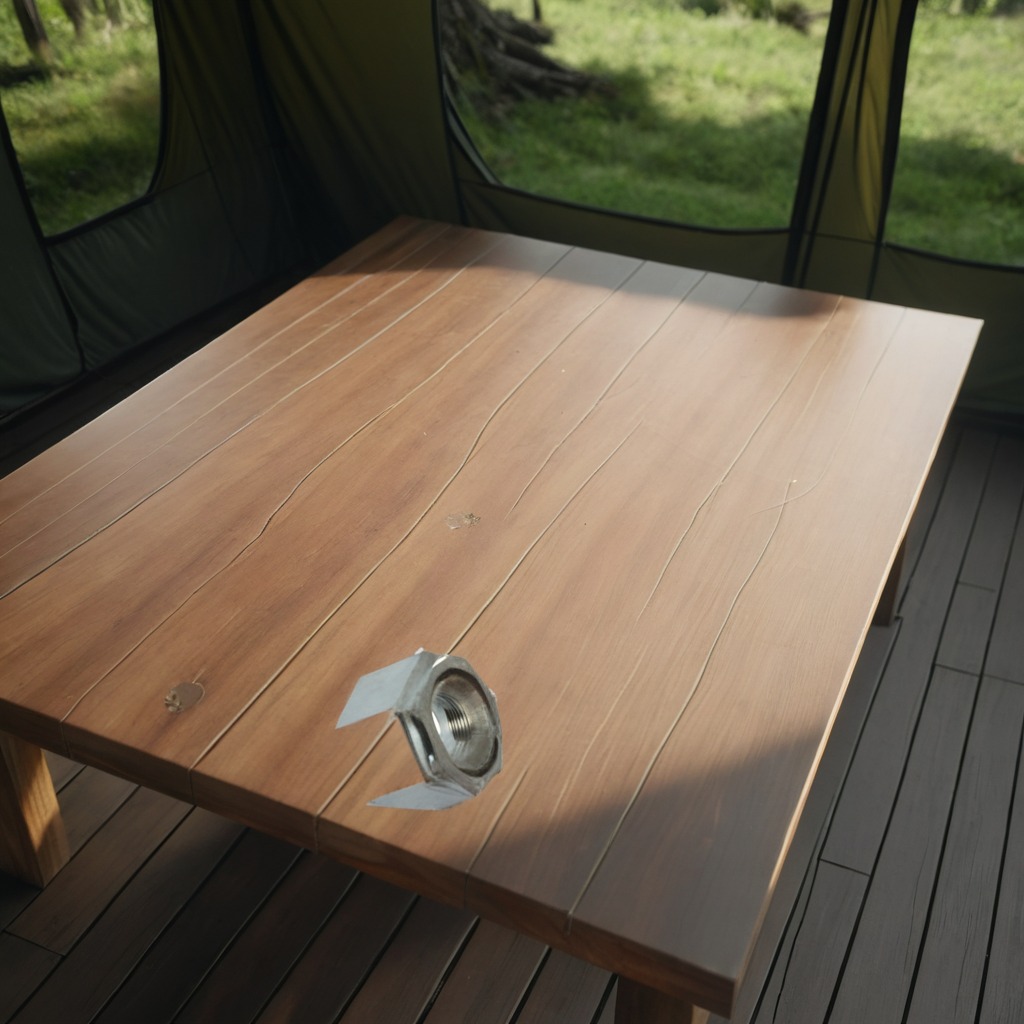
A metal nut lies on a wooden table inside a jungle field workshop tent humid ambient light worn but